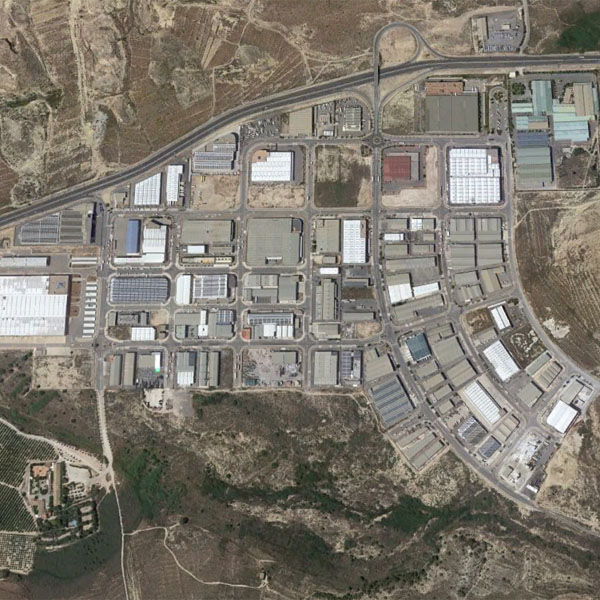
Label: Industrial